Question: Generating a plot using 'plot' and 'plotRGB' doesn't give the same outptut extent . I would like to have the same extent output for <URL>.
'''
# generate red, green, blue random 10 by 10 matrix
r <- g <- b <- raster(ncol=10, nrow=10)
values(r) <- runif(ncell(r))
values(g) <- runif(ncell(r))
values(b) <- runif(ncell(r))
rgb = rgb<-stack(r*255,g*255,b*255)
# plot red
plot(r,legend=F)
# plot RGB
plotRGB(rgb)
'''

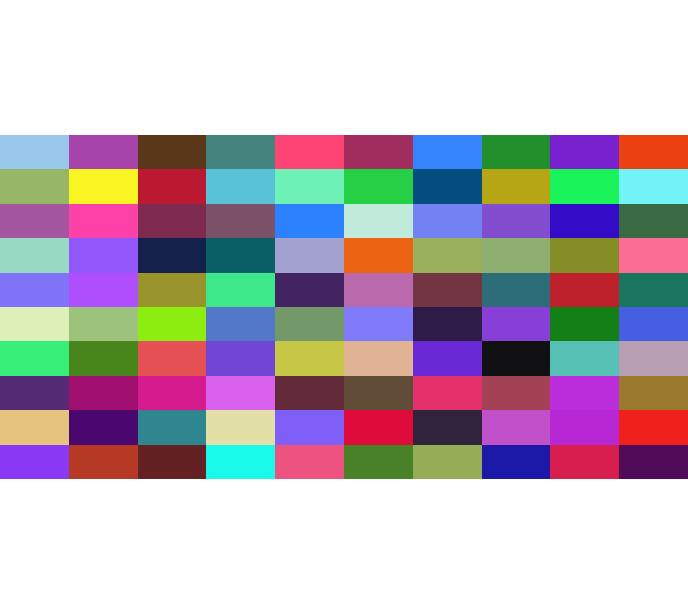
Answer: The function 'raster::plot' wants to add a legend to the plot, so it saves some space at the right hand side, while 'plotRGB' just takes the full extent.
You can work around this by adding the rasters to an existing plot:
'''
library(raster)
# generate red, green, blue random 10 by 10 matrix
r <- g <- b <- raster(ncol=10, nrow=10)
values(r) <- runif(ncell(r))
values(g) <- runif(ncell(r))
values(b) <- runif(ncell(r))
rgb = rgb<-stack(r*255,g*255,b*255)
par(mfrow=c(2,1))
plot(c(-180,180),c(-90,90), type='n', axes=F, xlab='', ylab='')
plotRGB(rgb,add=T)
plot(c(-180,180),c(-90,90), type='n', axes=F, xlab='', ylab='')
plot(r,add=T, legend=F)
'''